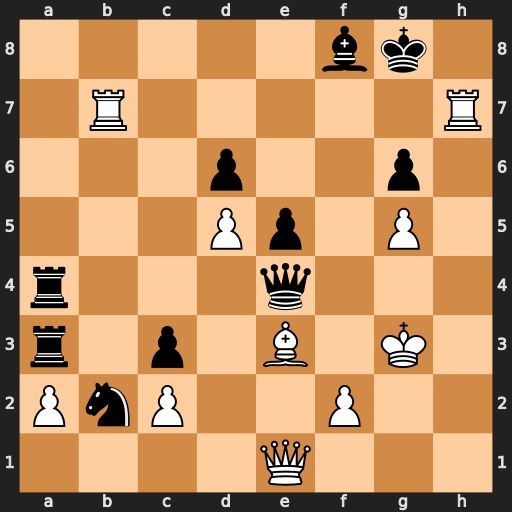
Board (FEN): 5bk1/1R5R/3p2p1/3Pp1P1/r3q3/r1p1B1K1/PnP2P2/4Q3
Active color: w
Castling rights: -
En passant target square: -
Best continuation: f3 Qh4+ Rxh4